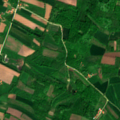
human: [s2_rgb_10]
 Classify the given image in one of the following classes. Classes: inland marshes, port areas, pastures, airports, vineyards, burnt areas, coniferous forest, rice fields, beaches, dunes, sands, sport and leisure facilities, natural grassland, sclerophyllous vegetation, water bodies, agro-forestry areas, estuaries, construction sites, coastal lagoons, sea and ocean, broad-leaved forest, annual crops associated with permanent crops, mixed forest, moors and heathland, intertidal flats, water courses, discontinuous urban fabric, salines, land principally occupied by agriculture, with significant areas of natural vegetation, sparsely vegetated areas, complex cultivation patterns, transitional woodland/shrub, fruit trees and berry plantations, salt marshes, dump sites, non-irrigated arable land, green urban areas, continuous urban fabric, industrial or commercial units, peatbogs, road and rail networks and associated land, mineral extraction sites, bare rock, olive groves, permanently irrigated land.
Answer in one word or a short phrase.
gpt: non-irrigated arable land, complex cultivation patterns, land principally occupied by agriculture, with significant areas of natural vegetation, broad-leaved forest